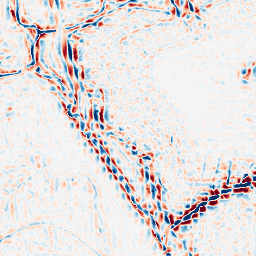
Category: wavelet
Decomposition family: wavelet_dwt
Decomposition parameters: wavelet: sym4
level: 3
Upsampling method: quadratic
Upsampling parameters: scale: 8
Upsampling scale: 8